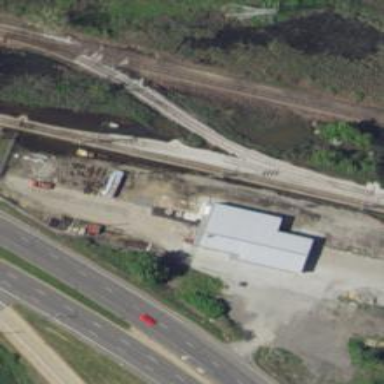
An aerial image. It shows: Railway siding with rails.